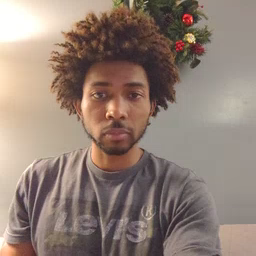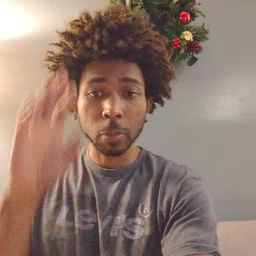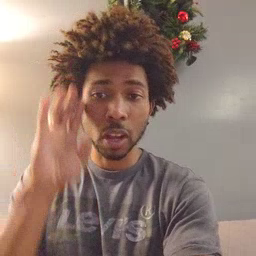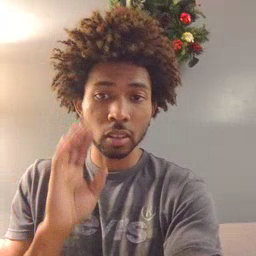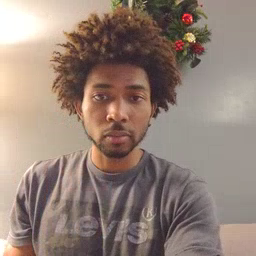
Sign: brown